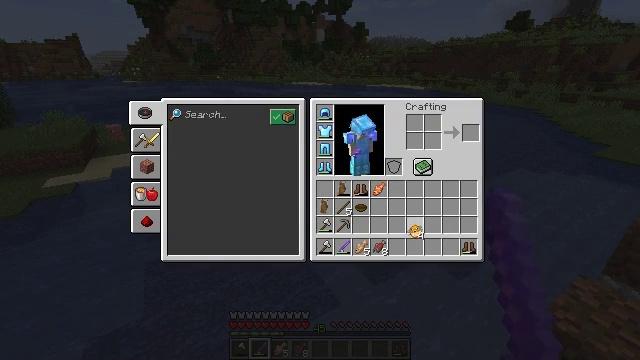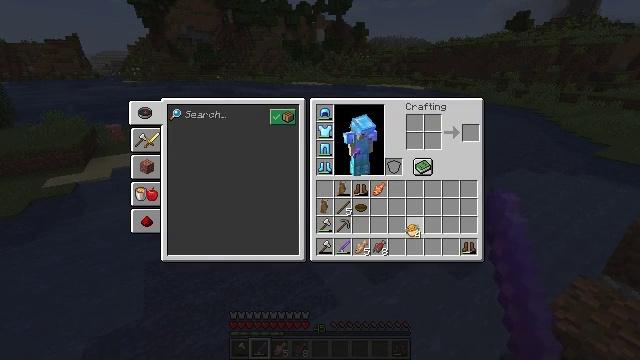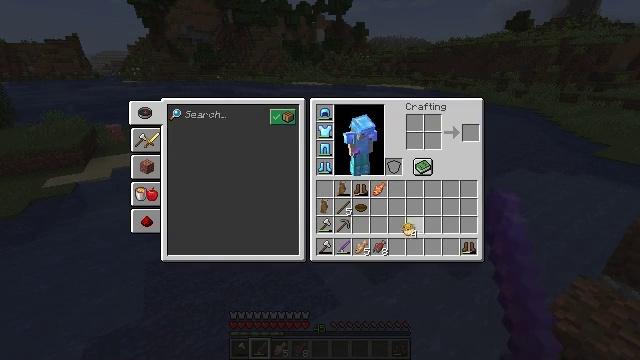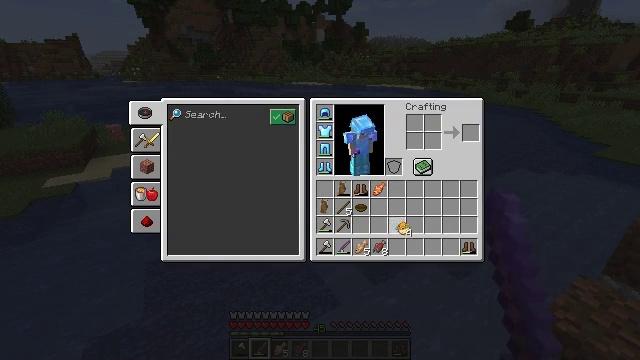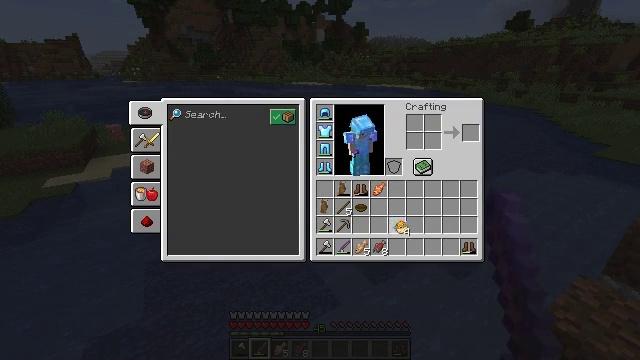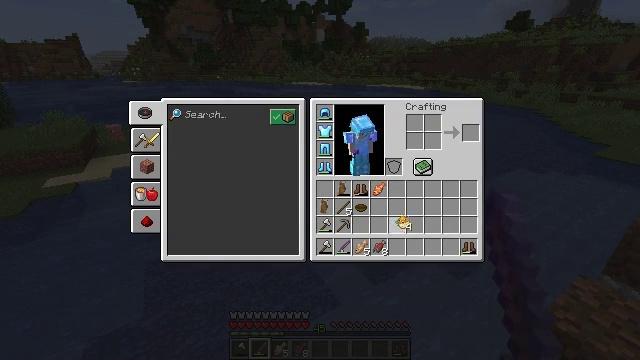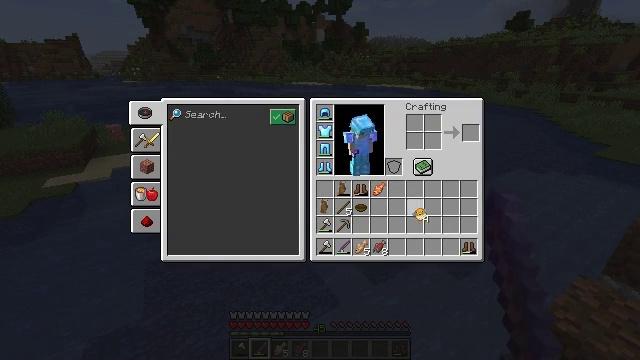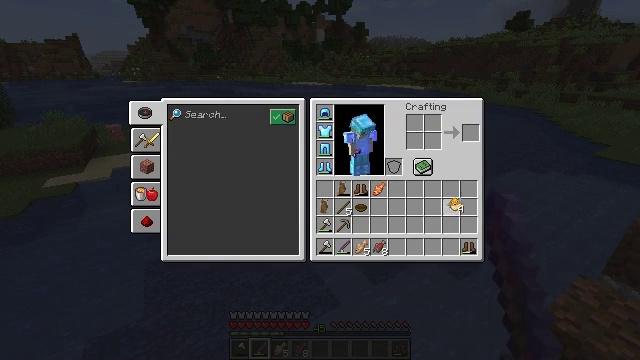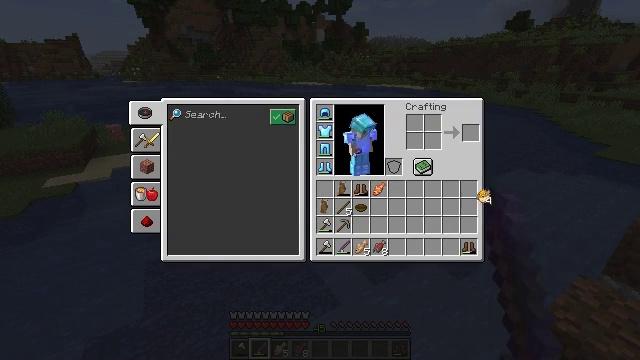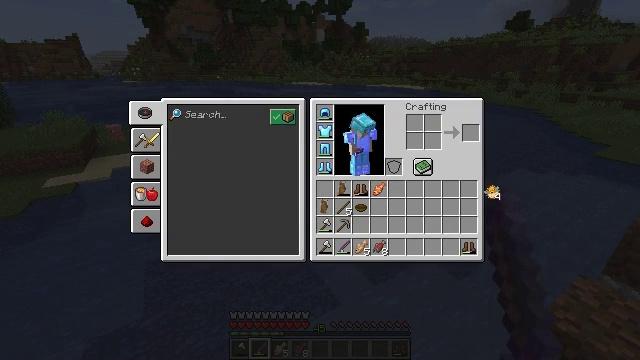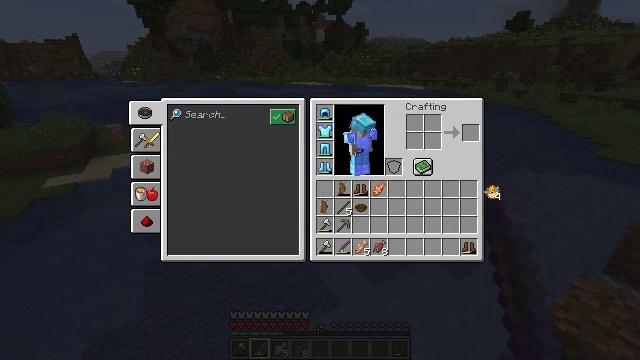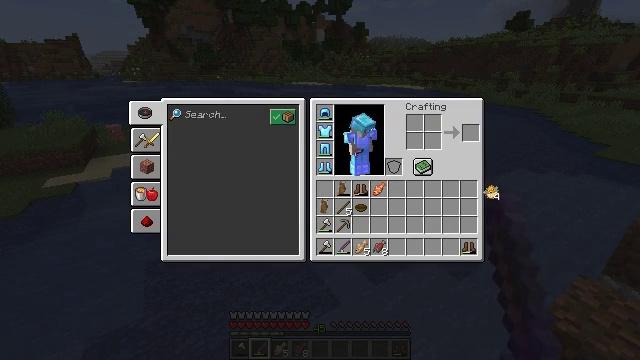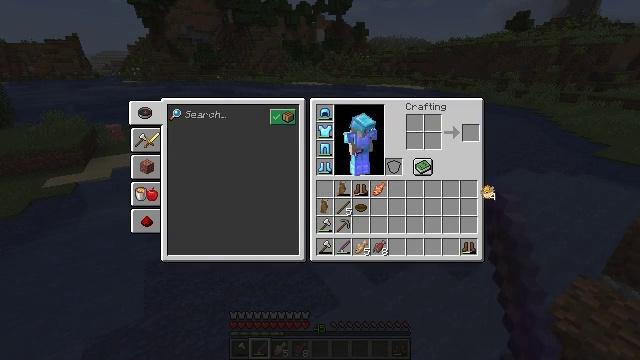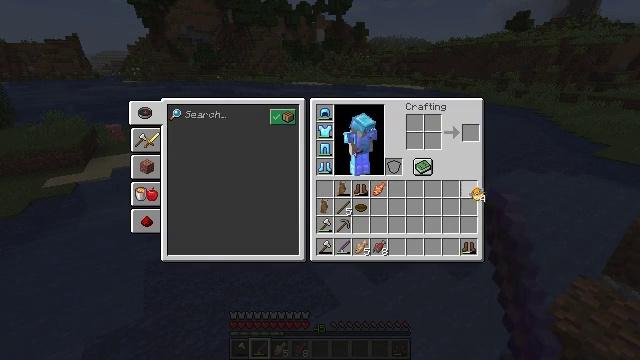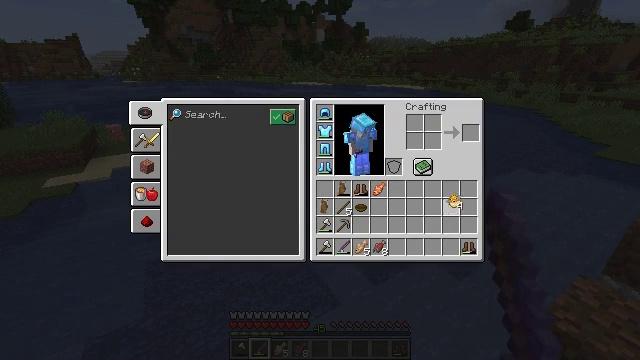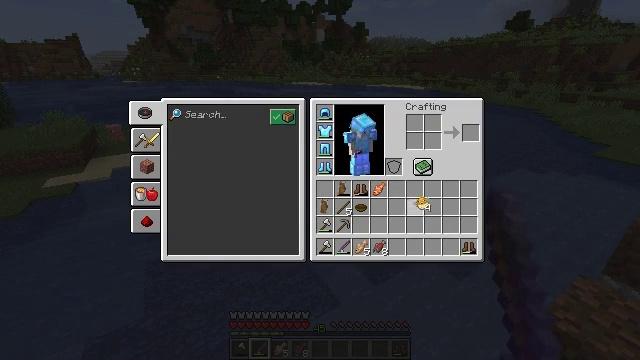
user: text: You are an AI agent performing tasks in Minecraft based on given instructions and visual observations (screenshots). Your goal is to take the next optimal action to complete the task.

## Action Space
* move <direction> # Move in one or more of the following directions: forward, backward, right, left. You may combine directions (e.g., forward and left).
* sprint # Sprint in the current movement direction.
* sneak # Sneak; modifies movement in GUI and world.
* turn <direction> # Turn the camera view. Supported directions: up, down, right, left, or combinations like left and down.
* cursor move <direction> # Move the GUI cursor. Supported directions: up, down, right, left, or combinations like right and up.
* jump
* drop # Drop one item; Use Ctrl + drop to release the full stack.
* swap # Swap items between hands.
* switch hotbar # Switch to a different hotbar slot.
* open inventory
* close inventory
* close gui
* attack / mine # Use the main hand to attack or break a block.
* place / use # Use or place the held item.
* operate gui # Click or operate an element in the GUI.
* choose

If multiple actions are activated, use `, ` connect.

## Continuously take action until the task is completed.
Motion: motion action
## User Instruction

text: Drop a pufferfish.
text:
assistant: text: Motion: no_op
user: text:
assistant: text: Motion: no_op
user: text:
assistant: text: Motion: no_op
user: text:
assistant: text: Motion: no_op
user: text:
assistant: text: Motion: no_op
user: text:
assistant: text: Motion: cursor move right and up
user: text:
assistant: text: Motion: cursor move right and up
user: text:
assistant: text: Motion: cursor move right and up
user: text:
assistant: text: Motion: cursor move right
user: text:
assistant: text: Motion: no_op
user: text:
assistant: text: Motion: no_op
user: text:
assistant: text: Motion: no_op
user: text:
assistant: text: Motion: cursor move left
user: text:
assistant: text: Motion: cursor move left and down
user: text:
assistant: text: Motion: cursor move left
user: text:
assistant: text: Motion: cursor move left
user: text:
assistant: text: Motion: cursor move left
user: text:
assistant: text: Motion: no_op
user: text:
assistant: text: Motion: no_op
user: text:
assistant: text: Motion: no_op
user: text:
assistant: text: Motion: no_op
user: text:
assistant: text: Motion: no_op
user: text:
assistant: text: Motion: no_op
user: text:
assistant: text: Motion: cursor move right and up
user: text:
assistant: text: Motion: cursor move right and up
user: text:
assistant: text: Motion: cursor move right and up
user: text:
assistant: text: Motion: cursor move right and up
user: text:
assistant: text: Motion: no_op
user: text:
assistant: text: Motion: no_op
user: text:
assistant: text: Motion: operate gui